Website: bh-photo
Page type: billing-address
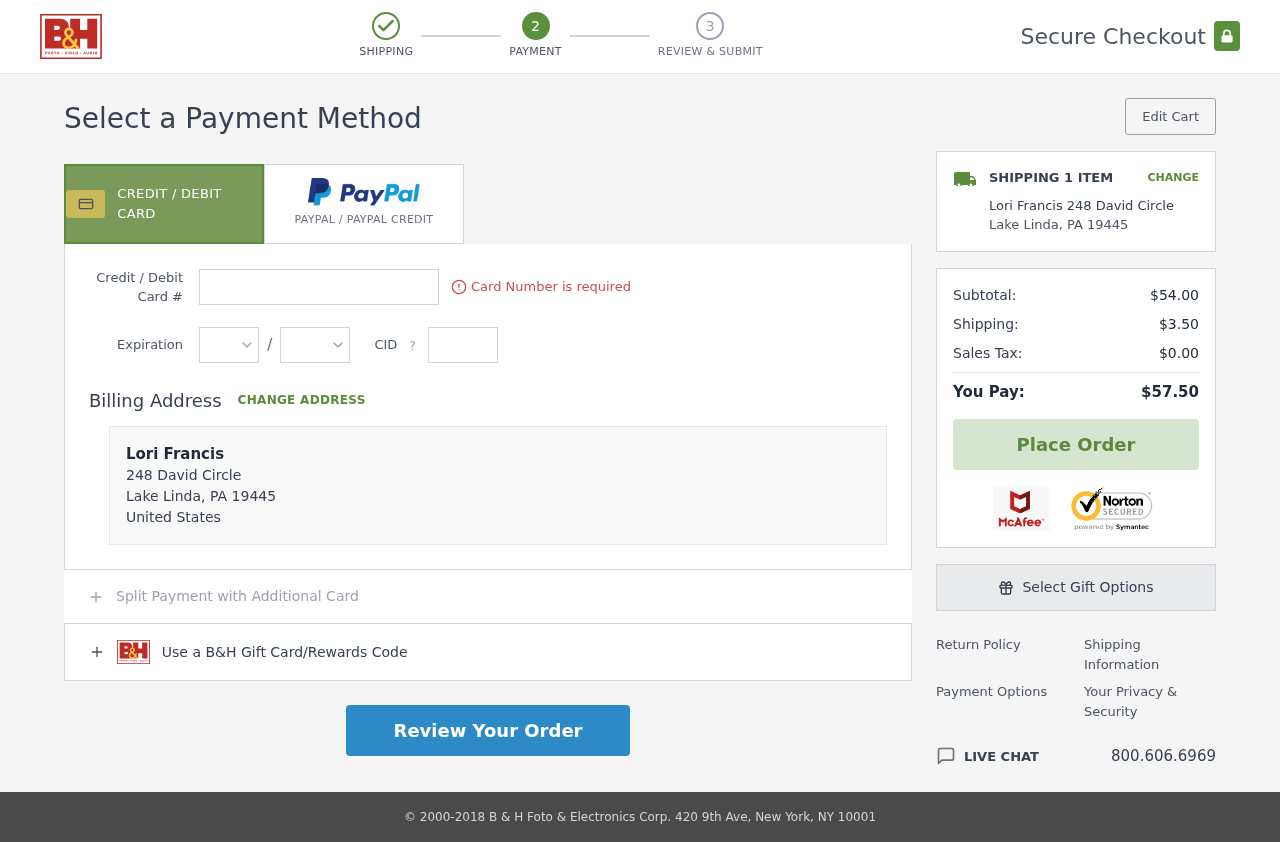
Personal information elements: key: PII_CARD_CVV
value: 0395
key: PII_CARD_EXPIRY_MONTH
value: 11
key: PII_CARD_EXPIRY_YEAR
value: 29
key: PII_CARD_NUMBER
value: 3707 4527 5864 553
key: PII_CITY
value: Lake Linda
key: PII_COUNTRY
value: United States
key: PII_FULLNAME
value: Lori Francis
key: PII_FULLNAME2
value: Lori Francis
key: PII_POSTCODE
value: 19445
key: PII_STATE_ABBR
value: PA
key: PII_STREET
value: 248 David Circle
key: PII_POSTCODE_FULL
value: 19445
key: PII_POSTCODE_NUMERIC
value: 19445
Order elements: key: ORDER_NUM_ITEMS
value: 1
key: ORDER_SUBTOTAL
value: $54.00
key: ORDER_SHIPPING_COST
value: $3.50
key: ORDER_TAX
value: $0.00
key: ORDER_TOTAL
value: $57.50